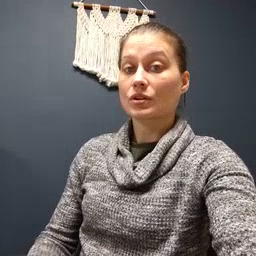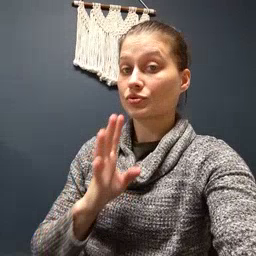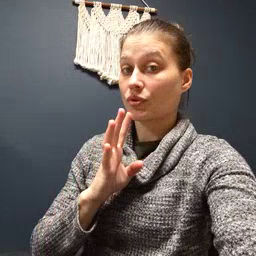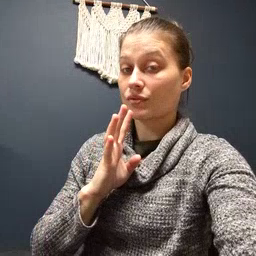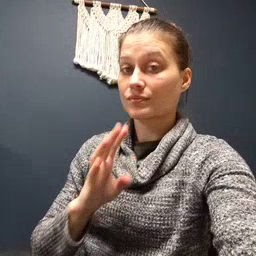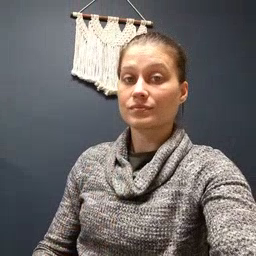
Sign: talk